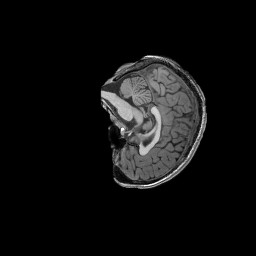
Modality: T1w
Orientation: sagittal
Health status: ill
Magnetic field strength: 3 T